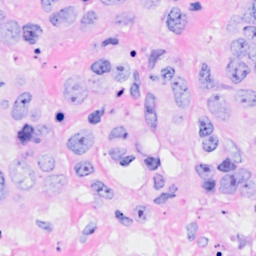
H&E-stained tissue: Breast